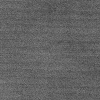
Atmospheric dust classification: dusty